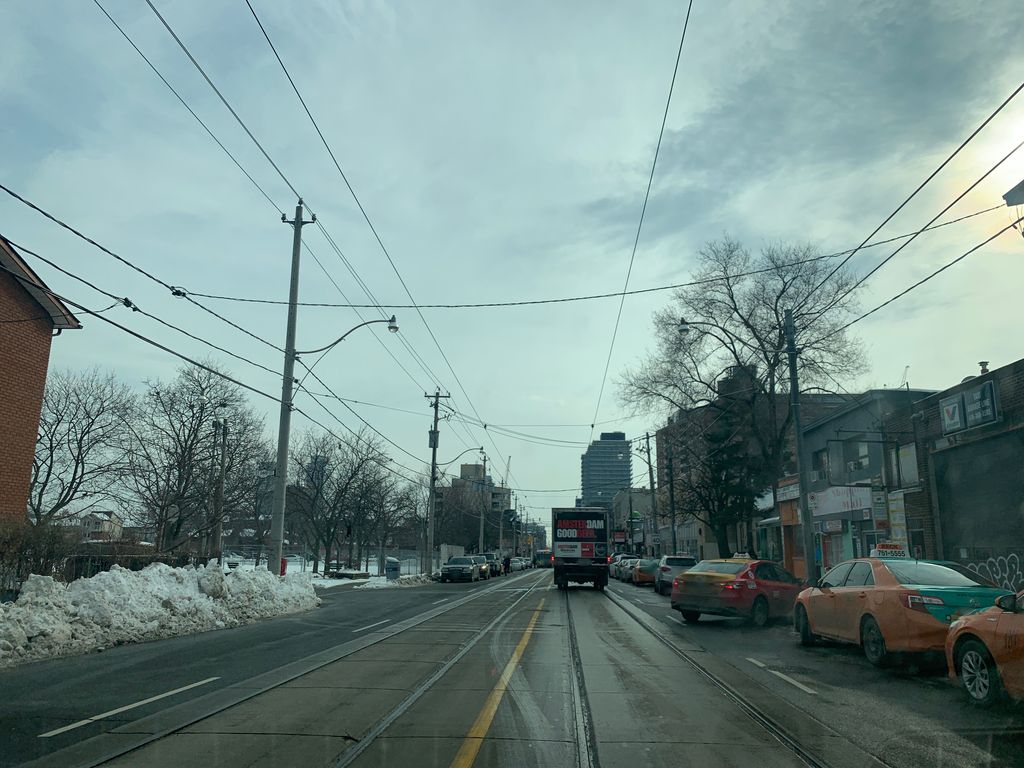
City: toronto